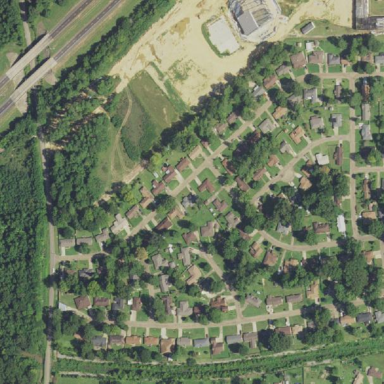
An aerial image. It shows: Single-family residential area.